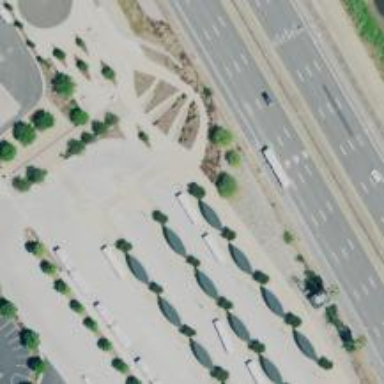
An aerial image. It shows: Busway road.